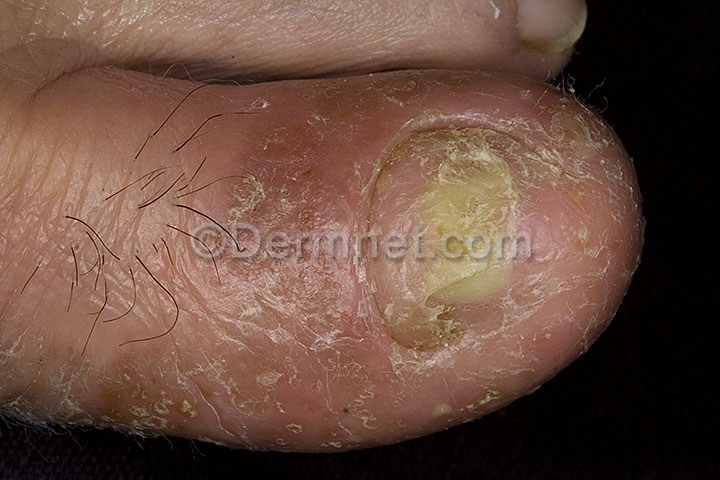
Disease: Psoriasis pictures Lichen Planus and related diseases